Interaction volume radius: 5 \u00c5
Interaction volume height: 25 \u00c5
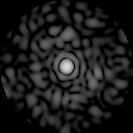
Disorder parameter: 0.8167